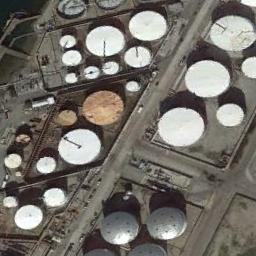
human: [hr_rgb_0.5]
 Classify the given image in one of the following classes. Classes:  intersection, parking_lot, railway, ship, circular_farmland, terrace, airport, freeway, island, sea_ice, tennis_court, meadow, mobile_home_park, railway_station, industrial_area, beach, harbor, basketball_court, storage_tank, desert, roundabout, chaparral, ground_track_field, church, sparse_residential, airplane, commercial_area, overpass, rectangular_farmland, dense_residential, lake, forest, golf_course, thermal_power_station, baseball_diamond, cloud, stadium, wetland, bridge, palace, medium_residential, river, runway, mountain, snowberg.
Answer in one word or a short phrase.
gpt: storage_tank